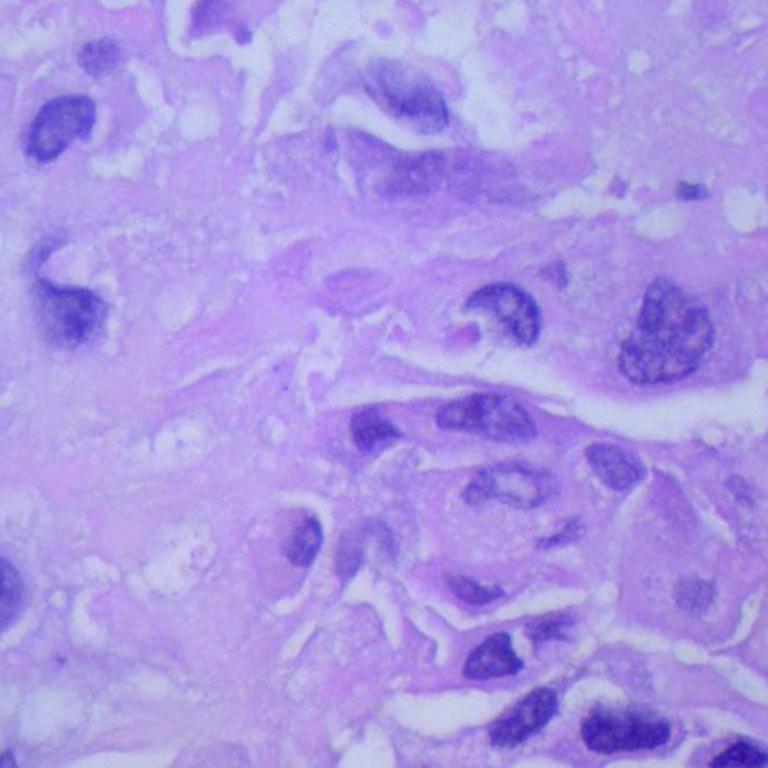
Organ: lung
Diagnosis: squamous carcinomas